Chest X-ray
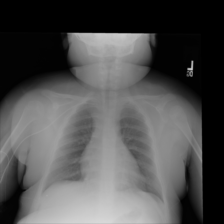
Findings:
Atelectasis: negative
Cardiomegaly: negative
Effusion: negative
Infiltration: negative
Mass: negative
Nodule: negative
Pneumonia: negative
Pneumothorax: negative
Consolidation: negative
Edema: negative
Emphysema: negative
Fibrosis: negative
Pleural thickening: negative
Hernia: negative